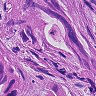
Metastatic tissue present: yes